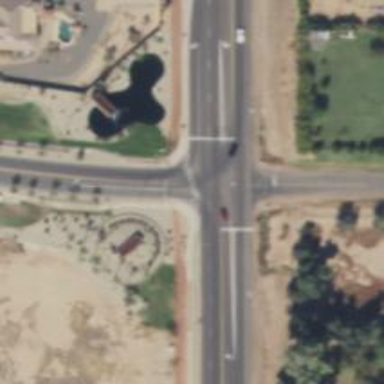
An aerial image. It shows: Unmarked road crossing.